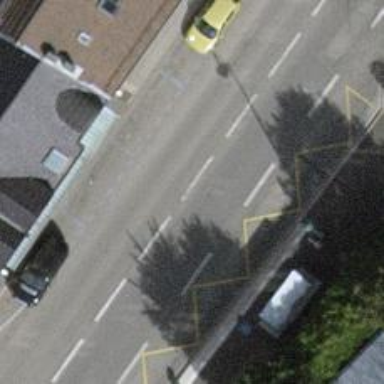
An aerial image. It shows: Bus stop with shelter for public transport.